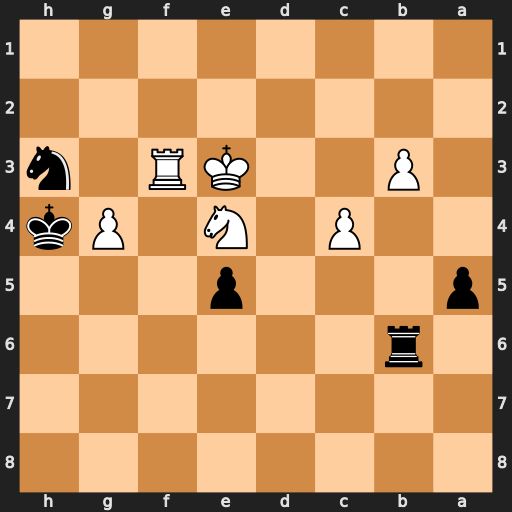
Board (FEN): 8/8/1r6/p3p3/2P1N1Pk/1P2KR1n/8/8
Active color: b
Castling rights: -
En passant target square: -
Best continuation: Rxb3+ Kd2 Rxf3